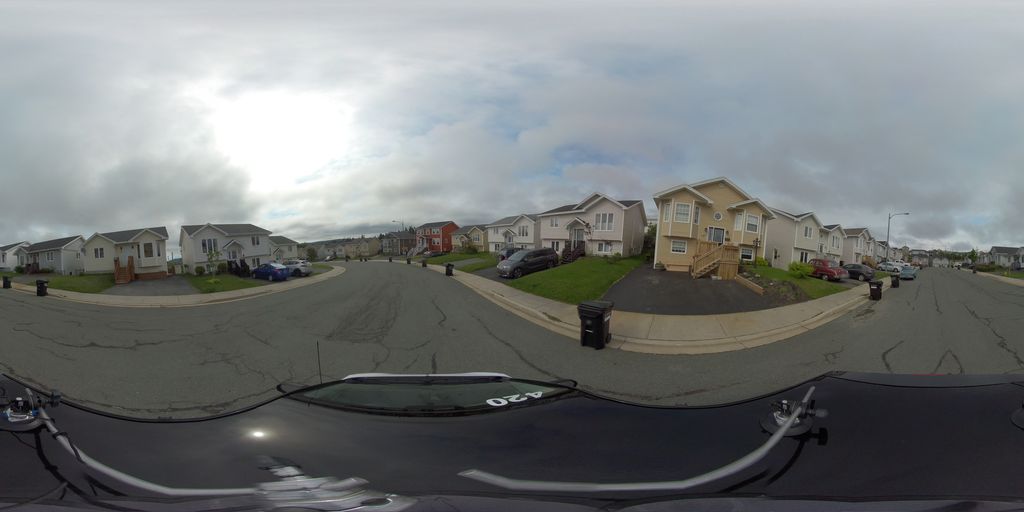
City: st_johns